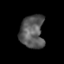
Tissue: lung
Cell type: Epithelial cells
Senescence score: 0.108
Nuclear area (px): 773
Mean DAPI intensity: 89.529